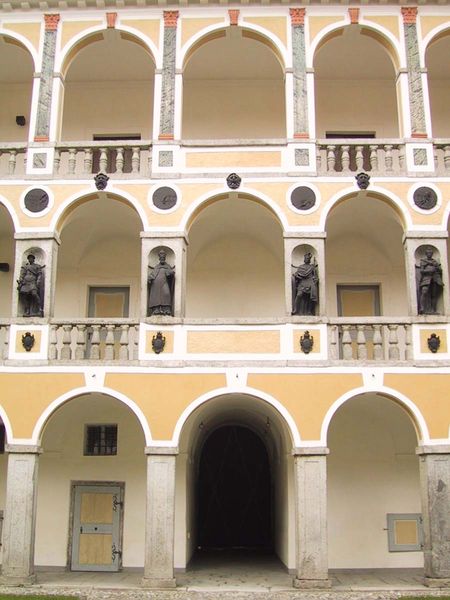
Titel: Arkadenhof der Bischöflichen Residenz in Brixen mit Ahnenreihe des Hauses Habsburg als Fassadenplastiken
Künstler: Albrecht Lucchese
Standort: Brixen, Bischöfliche Residenz (EU - I - Südtirol)
Schlagwörter: weiß, gelb, fenster, orange, pfeiler, säulen, tür, gebäude, haus, beige, architektur, kreis, skulptur, bogen, fassade, italien, türen, hof, pilaster, figuren, detail, durchgang, geländer, tor, foto, fotografie, bögen, nische, innenhof, balustrade, kreise, arkaden, wandschmuck, skulpturen, plastiken, statuen, rundbögen, etagen, geschosse, stockwerke, geschoss, nischen, säulenordnung, nischenfiguren, baluster, balustraden, fensterzone, archiotektur